Interaction volume radius: 10 \u00c5
Interaction volume height: 10 \u00c5
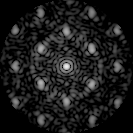
Disorder parameter: 0.4303